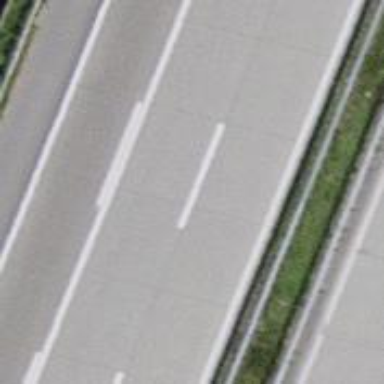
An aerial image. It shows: Asphalt motorway link.